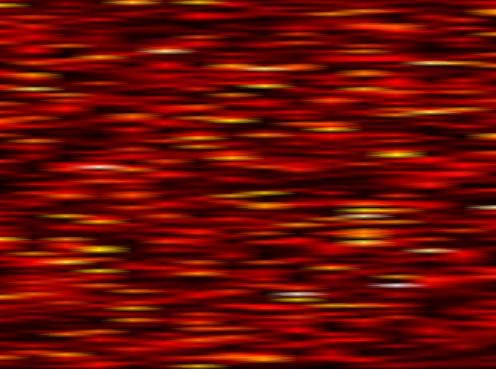
Label: FBMC